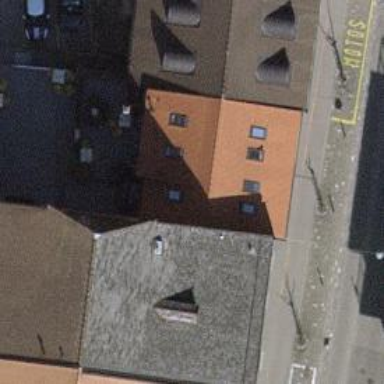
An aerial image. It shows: Restaurant.